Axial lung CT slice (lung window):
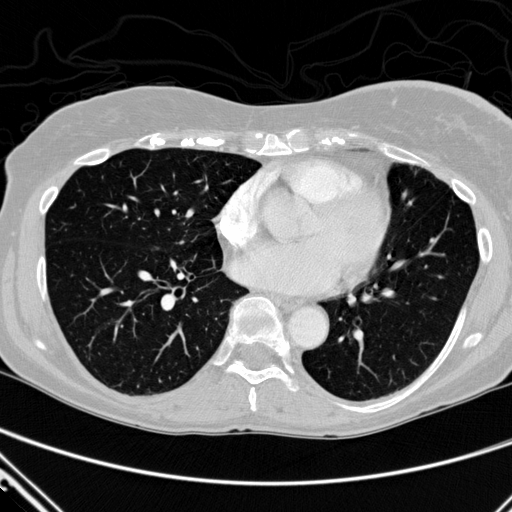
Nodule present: no